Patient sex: F
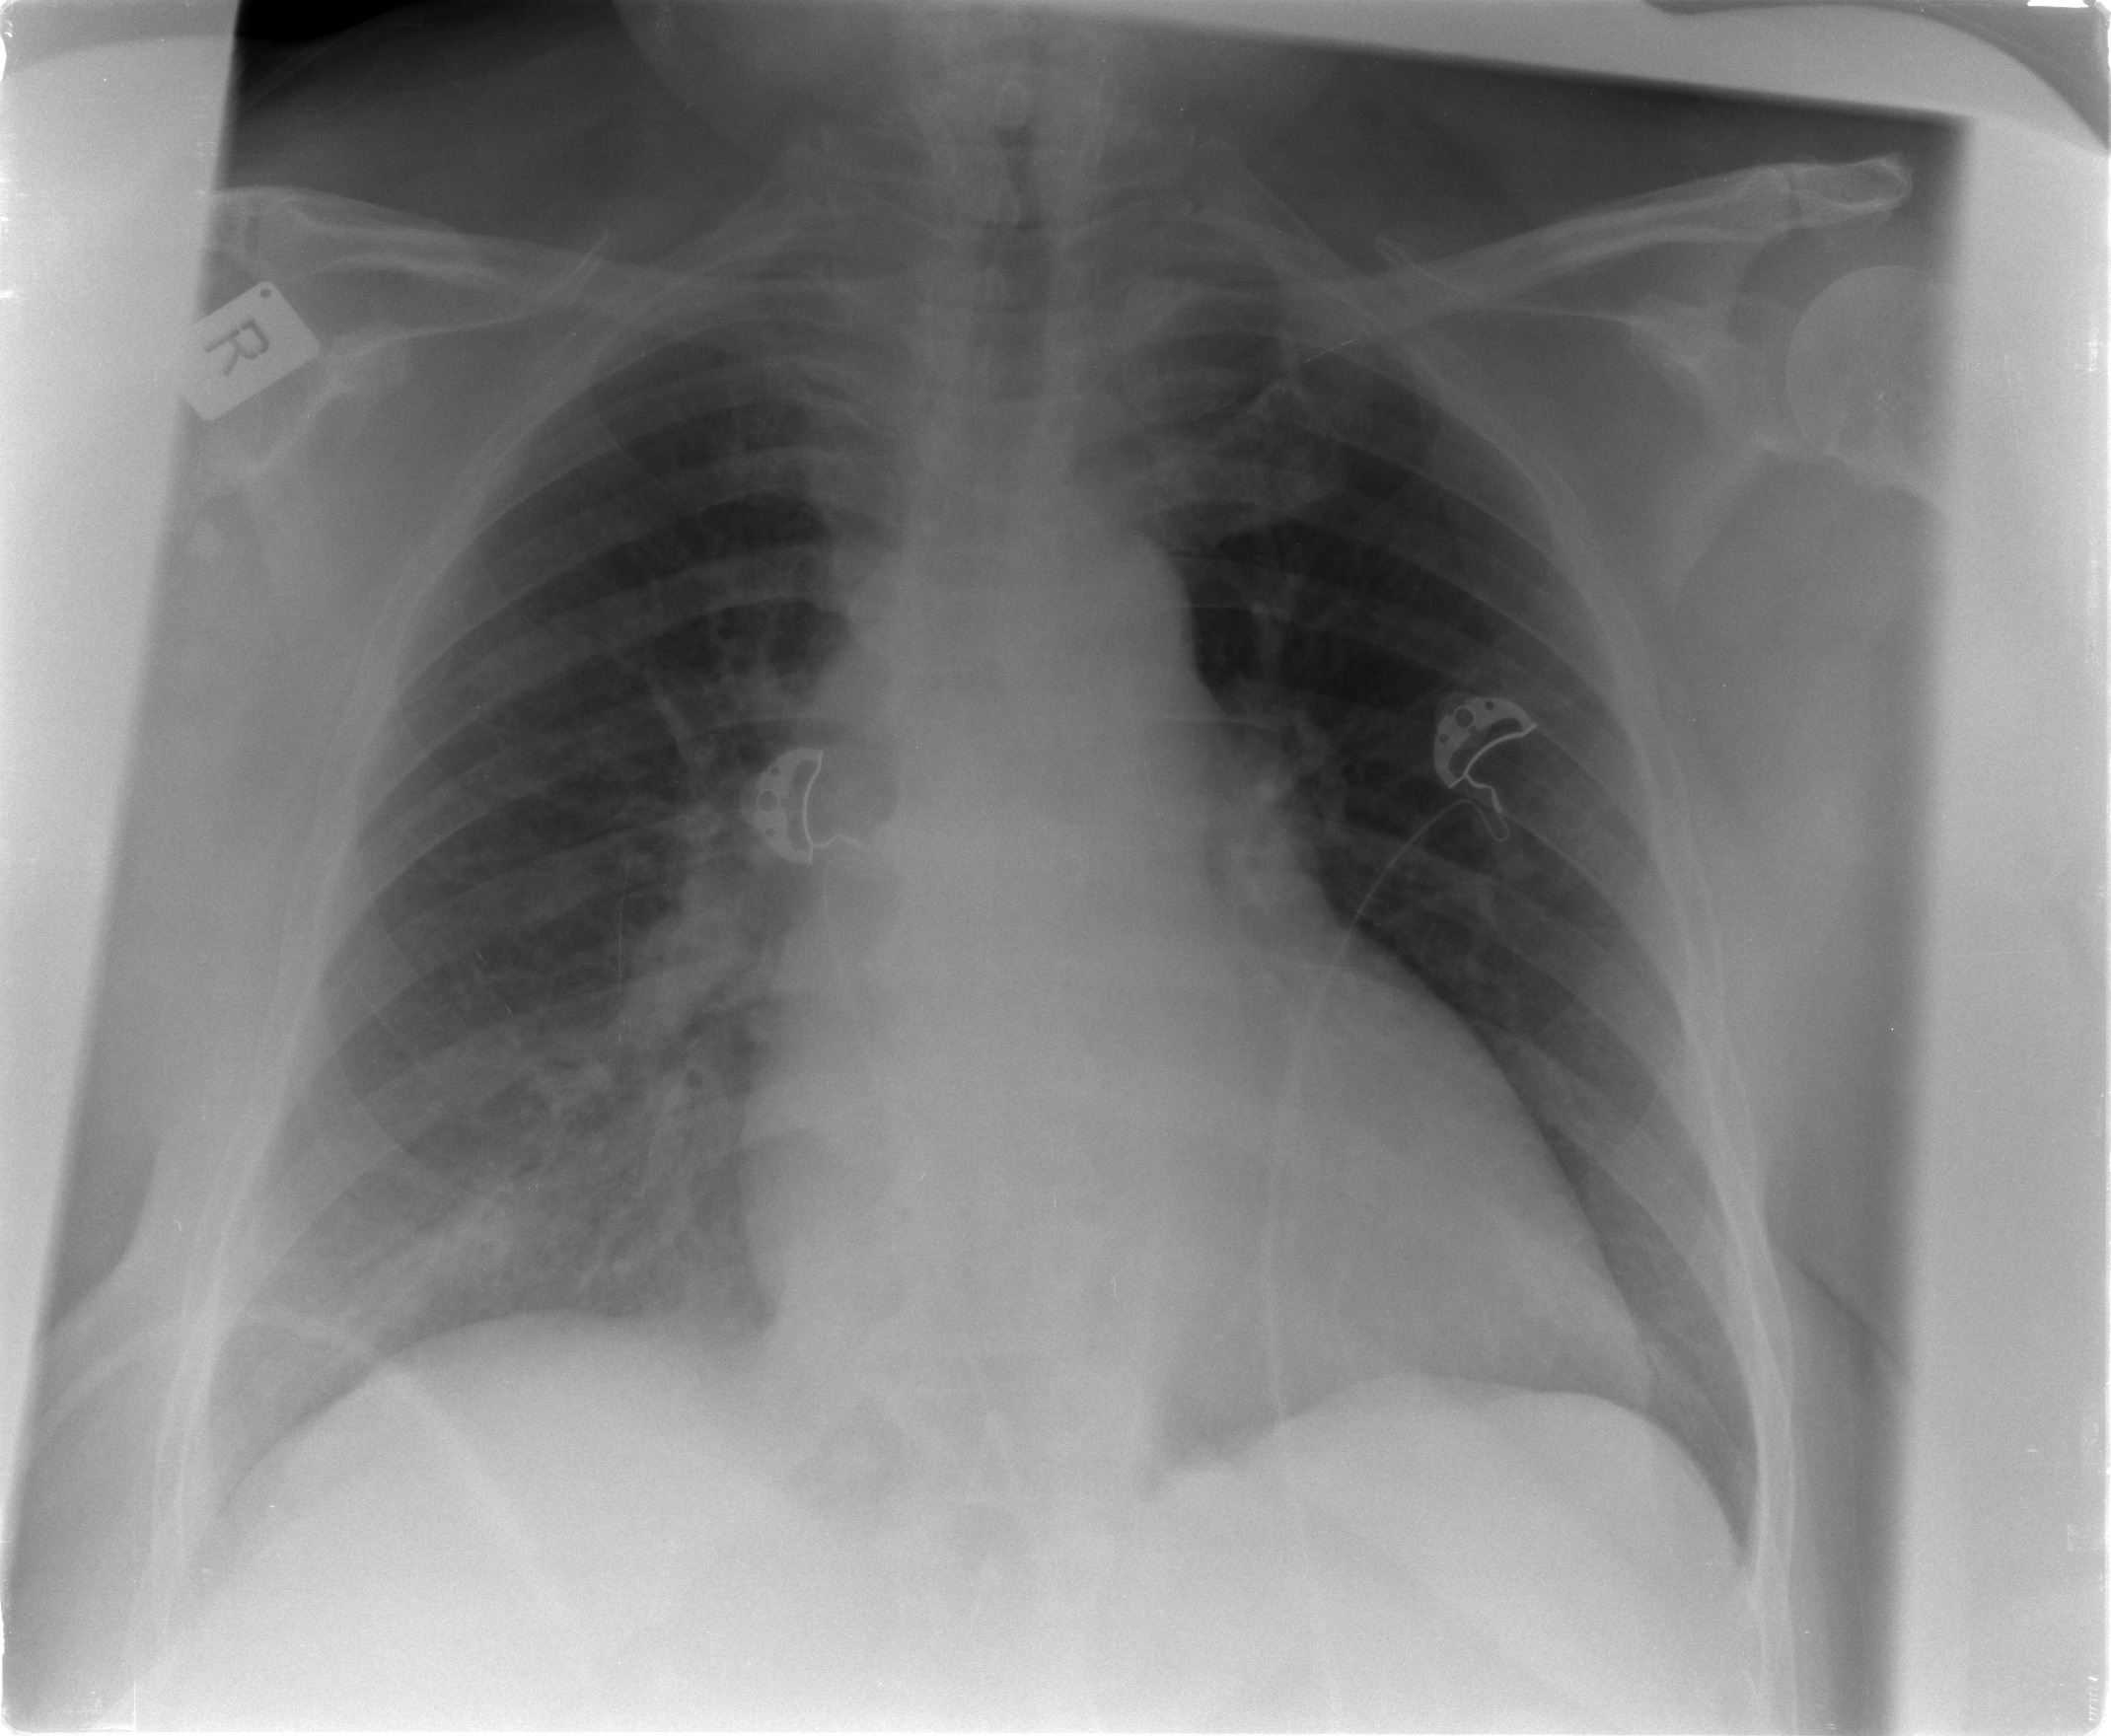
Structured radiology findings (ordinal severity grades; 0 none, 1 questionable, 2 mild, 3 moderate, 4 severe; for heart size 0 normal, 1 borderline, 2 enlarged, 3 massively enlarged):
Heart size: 2
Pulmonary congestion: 2
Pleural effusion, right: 0
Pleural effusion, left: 0
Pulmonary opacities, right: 2
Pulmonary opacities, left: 0
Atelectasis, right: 2
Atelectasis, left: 0